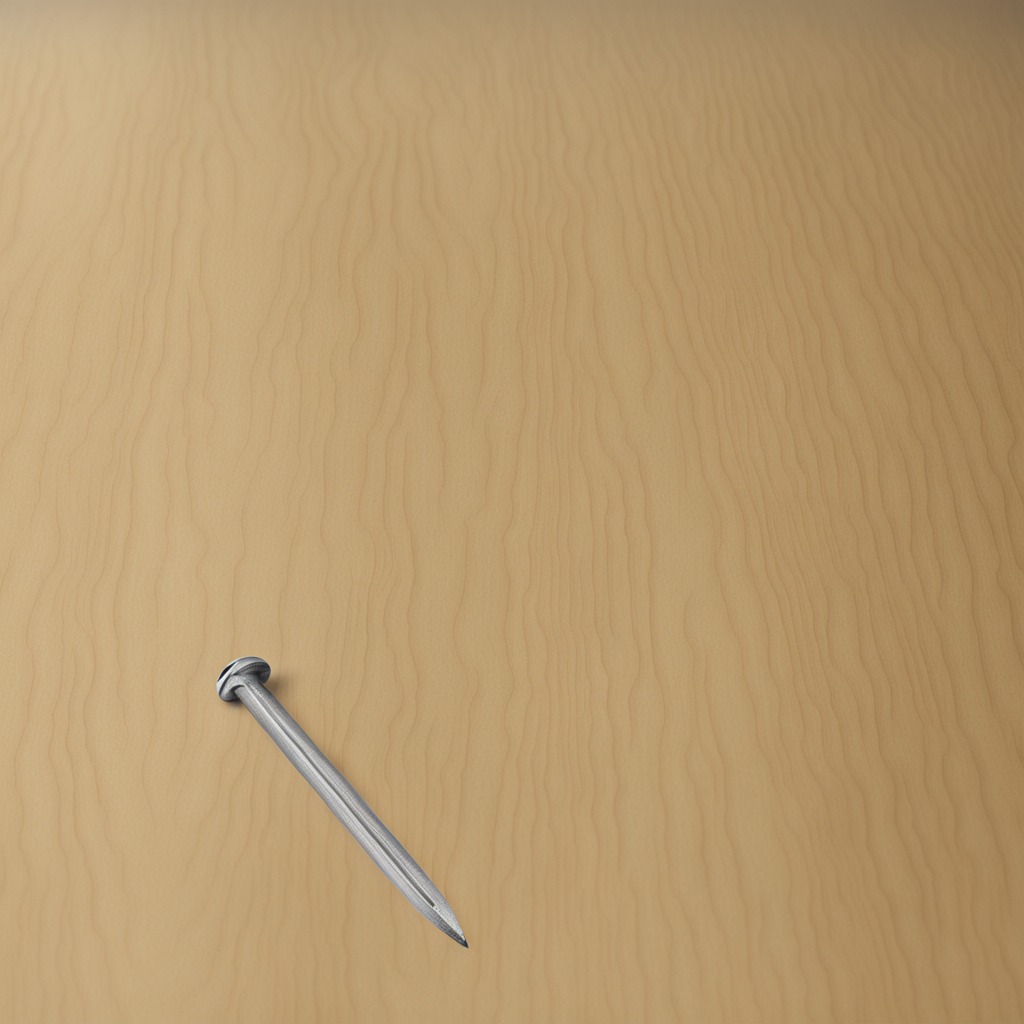
An iron nail is lying on the plywood surface.